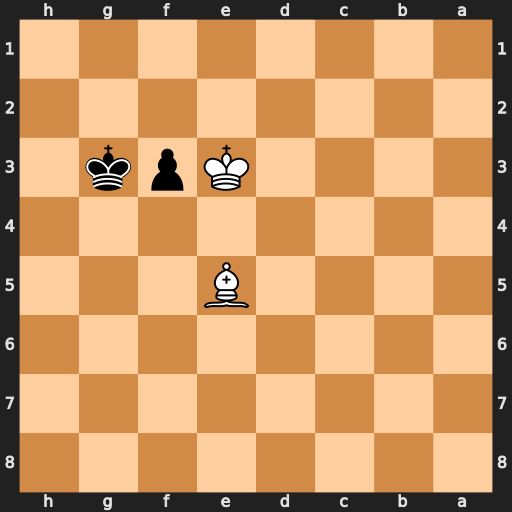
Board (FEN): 8/8/8/4B3/8/4Kpk1/8/8
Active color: b
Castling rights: -
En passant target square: -
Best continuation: Kg2 Bc7 f2